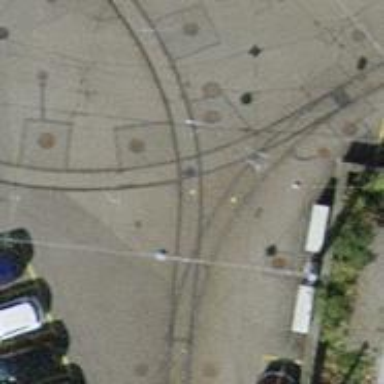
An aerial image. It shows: Tram level crossing on railway.